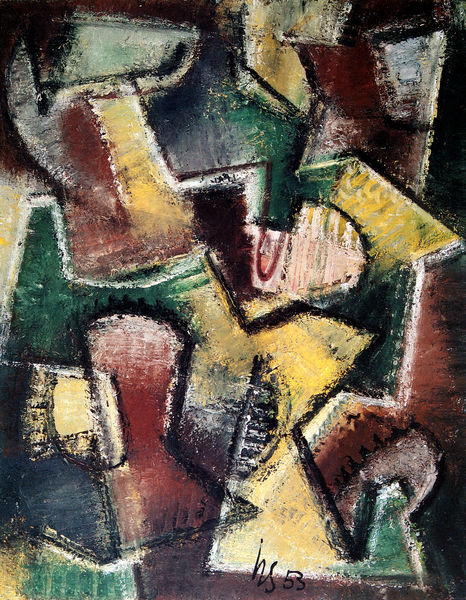
Titel: Komposition in Violett, Gelb und Grün
Künstler: Hannes Schmucker
Standort: Kassel
Institution: Neue Galerie, Staatliche Museen Kassel
Schlagwörter: blau, weiß, dreieck, gelb, grün, kubismus, bunt, grau, schwarz, rot, tanz, bild, figur, kreis, rund, farbig, abstrakt, farben, modern, farbe, formen, linien, figuren, unterschrift, eckig, kegel, farbfläche, zickzack, verschlungen, dreiecke, viereck, ineinander, verschachtelt, musiknote, t, 53